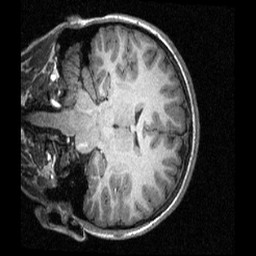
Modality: T1w
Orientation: coronal